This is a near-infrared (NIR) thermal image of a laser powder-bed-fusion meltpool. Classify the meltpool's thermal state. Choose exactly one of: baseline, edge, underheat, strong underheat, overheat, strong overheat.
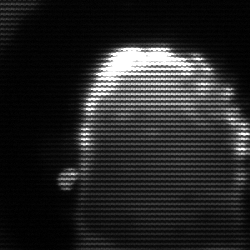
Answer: baseline